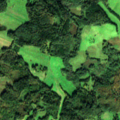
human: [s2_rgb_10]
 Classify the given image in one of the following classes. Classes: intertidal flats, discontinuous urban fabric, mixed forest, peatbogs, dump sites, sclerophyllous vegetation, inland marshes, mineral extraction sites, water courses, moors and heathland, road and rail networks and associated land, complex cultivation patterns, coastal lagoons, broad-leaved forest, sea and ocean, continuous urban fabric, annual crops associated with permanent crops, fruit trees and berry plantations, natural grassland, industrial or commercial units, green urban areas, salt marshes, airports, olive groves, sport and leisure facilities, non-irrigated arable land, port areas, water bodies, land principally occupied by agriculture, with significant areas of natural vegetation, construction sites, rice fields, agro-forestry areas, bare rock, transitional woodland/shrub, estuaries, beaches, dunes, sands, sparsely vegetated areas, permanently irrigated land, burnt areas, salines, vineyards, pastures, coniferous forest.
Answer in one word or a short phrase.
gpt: non-irrigated arable land, pastures, land principally occupied by agriculture, with significant areas of natural vegetation, broad-leaved forest, coniferous forest, mixed forest